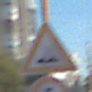
Verkehrszeichen: UnebeneFahrbahn
Zusatzzeichen unten: Geschwindigkeit5
Umgebung: Outdoor, Urban
Tageszeit: Midday
Wetter: Clear
Licht: Natural
Jahreszeit: NotSpecified
Kontrast: HighContrast